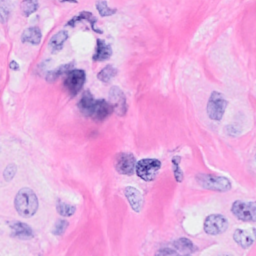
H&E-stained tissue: Breast